Question: I can't open my Eclipse any more and I couldn't find anything related to the exit code 14, only 13.
This is a screenshot of the error window that popped up when I tried to start Eclipse as usual:

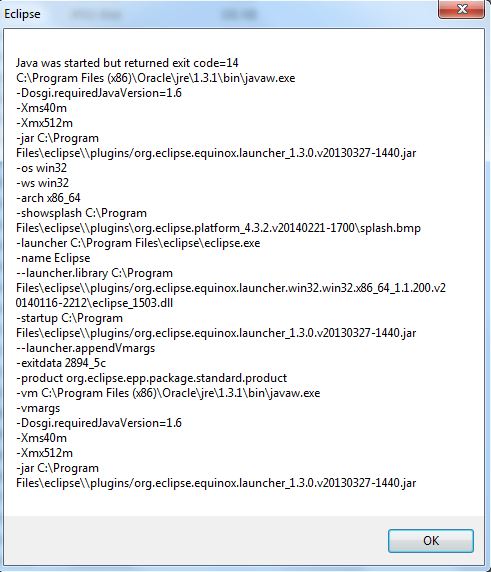
Answer: okaaaay, its done.
I checked my windows path environment variable. i installed oracle instant client and the installer messed up my path to jre/bin. It installed without telling a jre 1.3, which of course is outdated.
i just set the path back to my jre 1.7 and it worked again